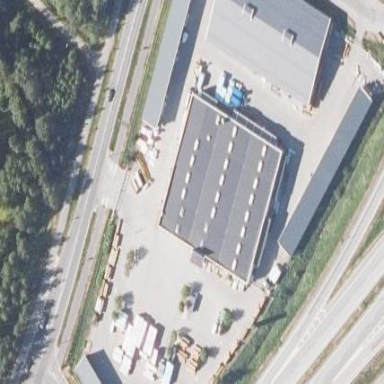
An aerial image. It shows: Hardware shop located in building.